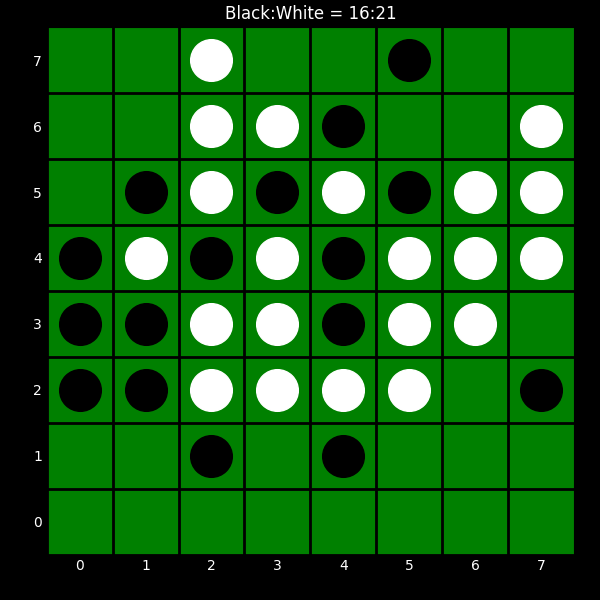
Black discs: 16
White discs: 21